Question: Count the number of objects in the diagram.
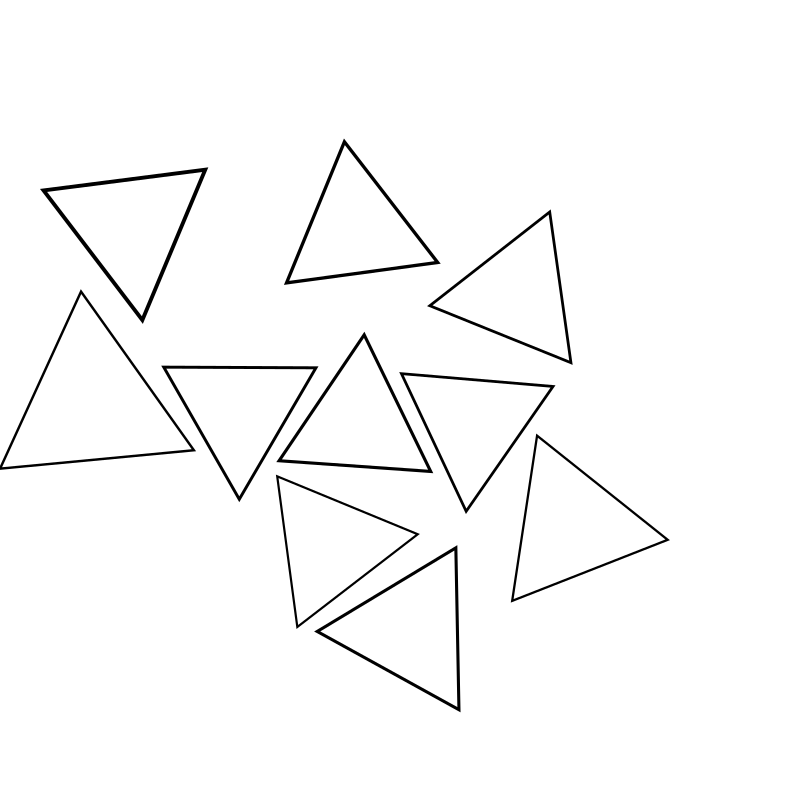
Answer: 10